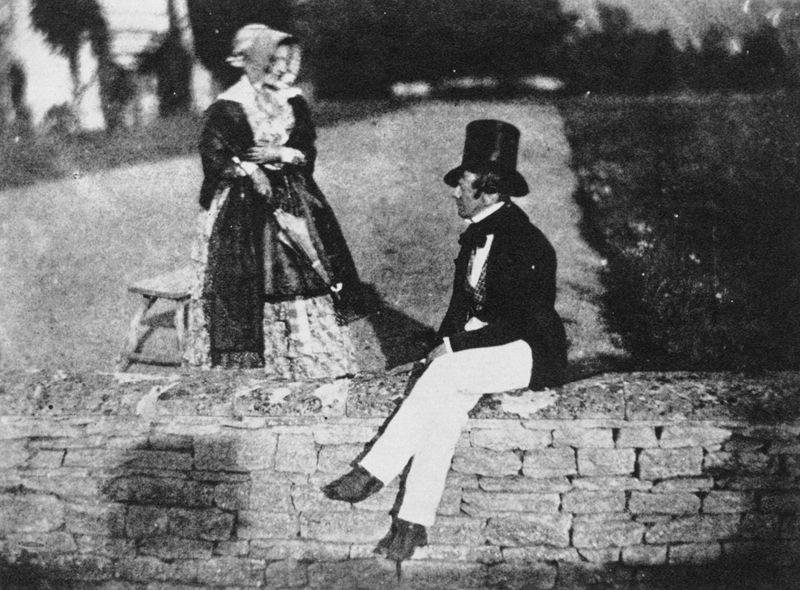
Titel: Zwei Personen im Park von Lacock Abbey
Künstler: William Henry Fox Talbot
Schlagwörter: himmel, mann, schatten, umhang, weiß, landschaft, sitzen, ufer, frau, grau, handschuhe, hut, kleid, licht, profil, schwarz, stuhl, anlage, dame, haus, park, rasen, schal, schirm, sonnenschirm, tuch, weg, wiese, haube, muster, rock, schleife, zylinder, hemd, hose, jacke, kragen, spitze, stehen, stein, bildnis, herr, hände, feld, ferne, kostüm, mantel, paar, saum, seide, garten, schuhe, mauer, allee, amerika, bank, hocker, kies, romantik, frack, halstuch, rüschen, fliege, weste, unscharf, foto, fotografie, photographie, melone, pärchen, porträts, schwarz weiß, koteletten, stiefel, treffen, photo, tracht, gemäuer, verschwommen, beet, antrag, aufnahme, neuzeit, schaube, fotogrfaie, schäferstunde, schrim, anlagae, fflirt